Question: This is my JPEG picture hex content (I marked FFC4 marker on picture). As you can see, after the byte 0x01 there is value 0xA2! How that can be possible, because the standard says that the next 16 bytes after the 0x10 tell us how many codes of each length? It is impossible to have that number of codes with 1 bit. Am I wrong?

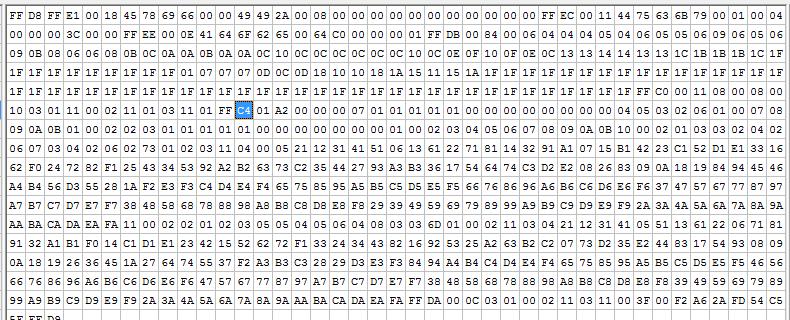
Answer: What you are seeing is the length of the huffman block (in big endian order) in bytes (subtract 2 to include length of length field).
The huffman block is 0x1a2 bytes long.
Following the length there is a single byte representing the huffman table information (table number and also whether or not the table is for AC or DC coefficients)
Start reading the length codes after the information value:
'''
Information Byte = 0x00
Number of length 1 codes = 0
Number of length 2 codes = 0
Number of length 3 codes = 7
...
'''